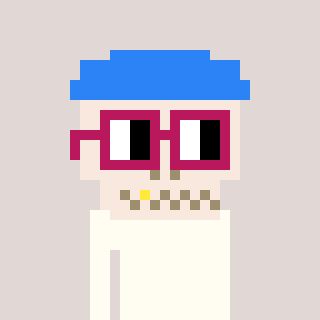
a pixel art character with square dark red glasses, a skeleton-hat-shaped head and a peachy-colored body on a warm background